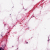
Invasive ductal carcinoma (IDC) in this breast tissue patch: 0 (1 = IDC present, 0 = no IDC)